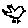
Label: bird